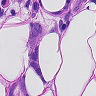
Metastatic tissue present: yes